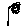
Label: flower